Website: crate-barrel
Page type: payment
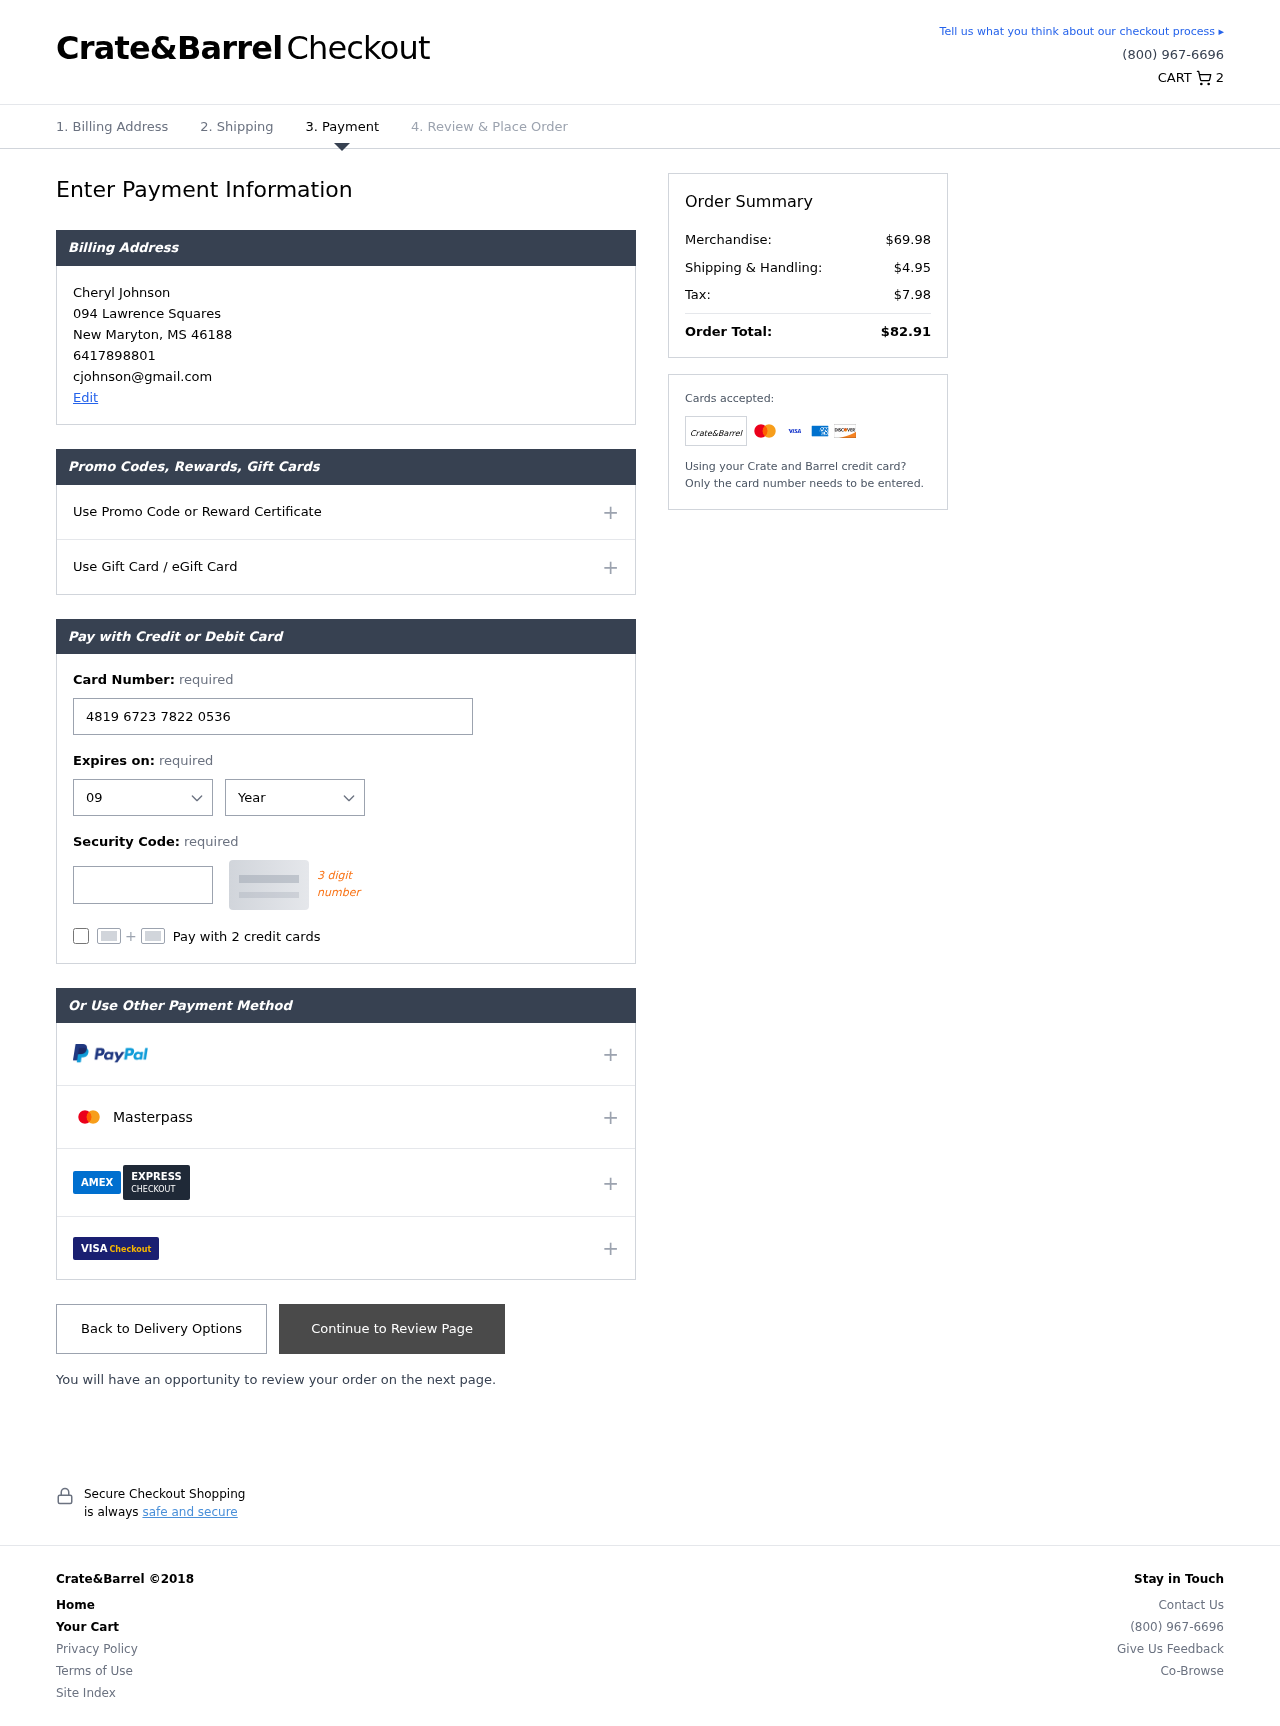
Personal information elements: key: PII_CARD_CVV
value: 266
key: PII_CARD_EXPIRY_MONTH
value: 09
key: PII_CARD_EXPIRY_YEAR
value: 27
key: PII_CARD_NUMBER
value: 4819 6723 7822 0536
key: PII_CITY
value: New Maryton
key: PII_EMAIL
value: cjohnson@gmail.com
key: PII_FULLNAME
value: Cheryl Johnson
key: PII_PHONE
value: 6417898801
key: PII_POSTCODE
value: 46188
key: PII_STATE_ABBR
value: MS
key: PII_STREET
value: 094 Lawrence Squares
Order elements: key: ORDER_NUM_ITEMS
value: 2
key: ORDER_SUBTOTAL
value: $69.98
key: ORDER_SHIPPING_COST
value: $4.95
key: ORDER_TAX
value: $7.98
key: ORDER_TOTAL
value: $82.91